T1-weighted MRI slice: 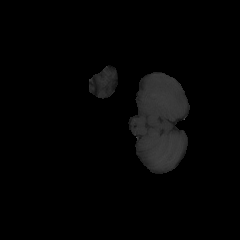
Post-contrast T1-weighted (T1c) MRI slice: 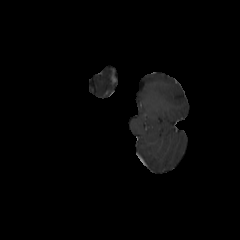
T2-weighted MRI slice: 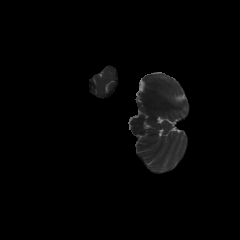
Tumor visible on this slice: no